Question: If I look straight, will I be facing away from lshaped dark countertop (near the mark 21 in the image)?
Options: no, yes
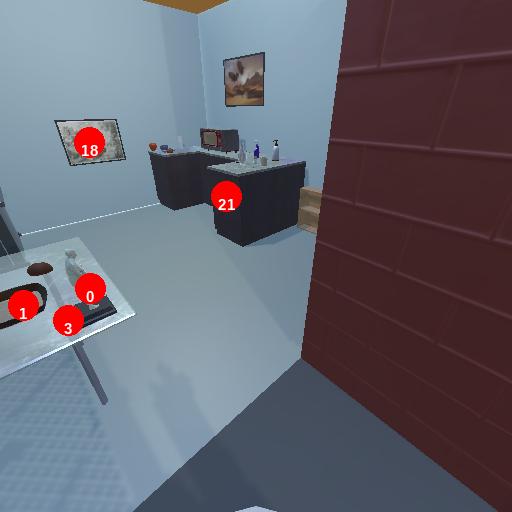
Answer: no